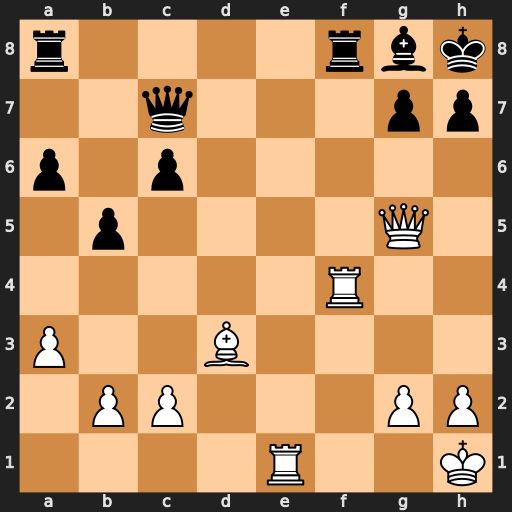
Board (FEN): r4rbk/2q3pp/p1p5/1p4Q1/5R2/P2B4/1PP3PP/4R2K
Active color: w
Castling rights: -
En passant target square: -
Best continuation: Rxf8 Rxf8 Re7 Qxe7 Qxe7